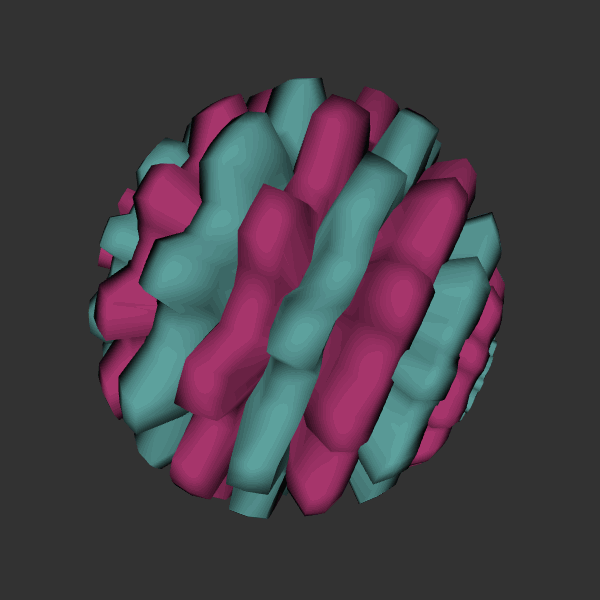
Background: dark